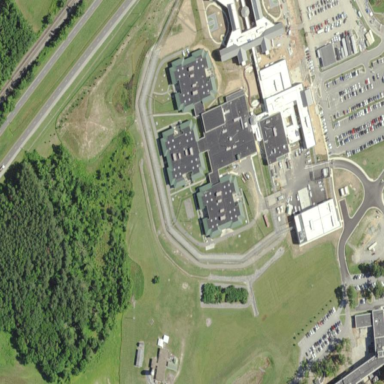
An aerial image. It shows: Prison.